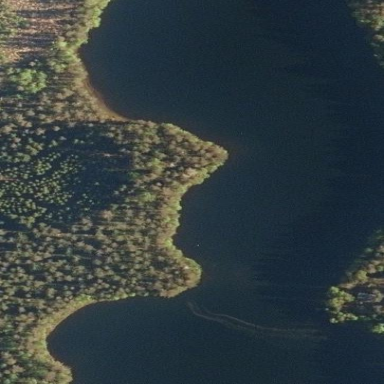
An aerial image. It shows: Beautiful lake surrounded by nature.